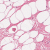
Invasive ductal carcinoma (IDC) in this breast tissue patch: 0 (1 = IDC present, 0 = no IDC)